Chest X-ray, AP view. Patient: 32 years old, sex M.
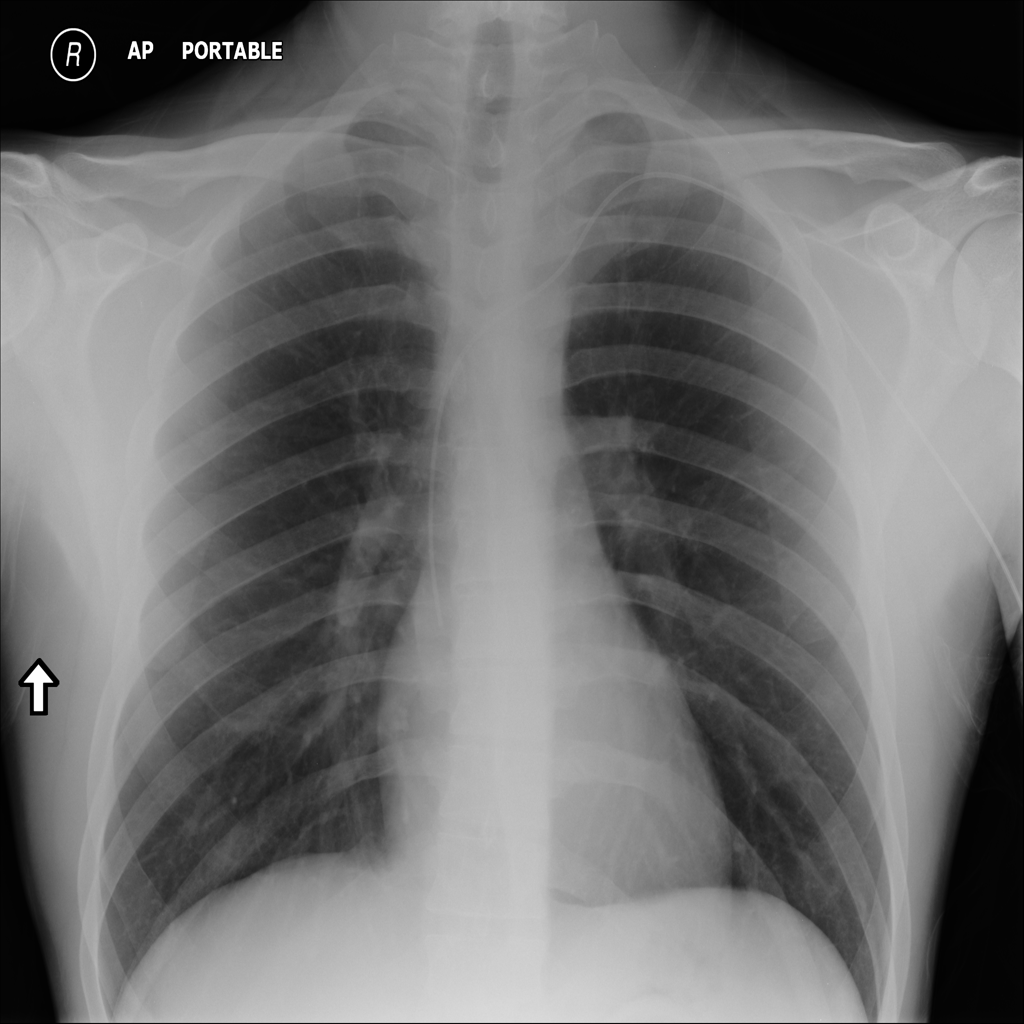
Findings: No Finding